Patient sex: F
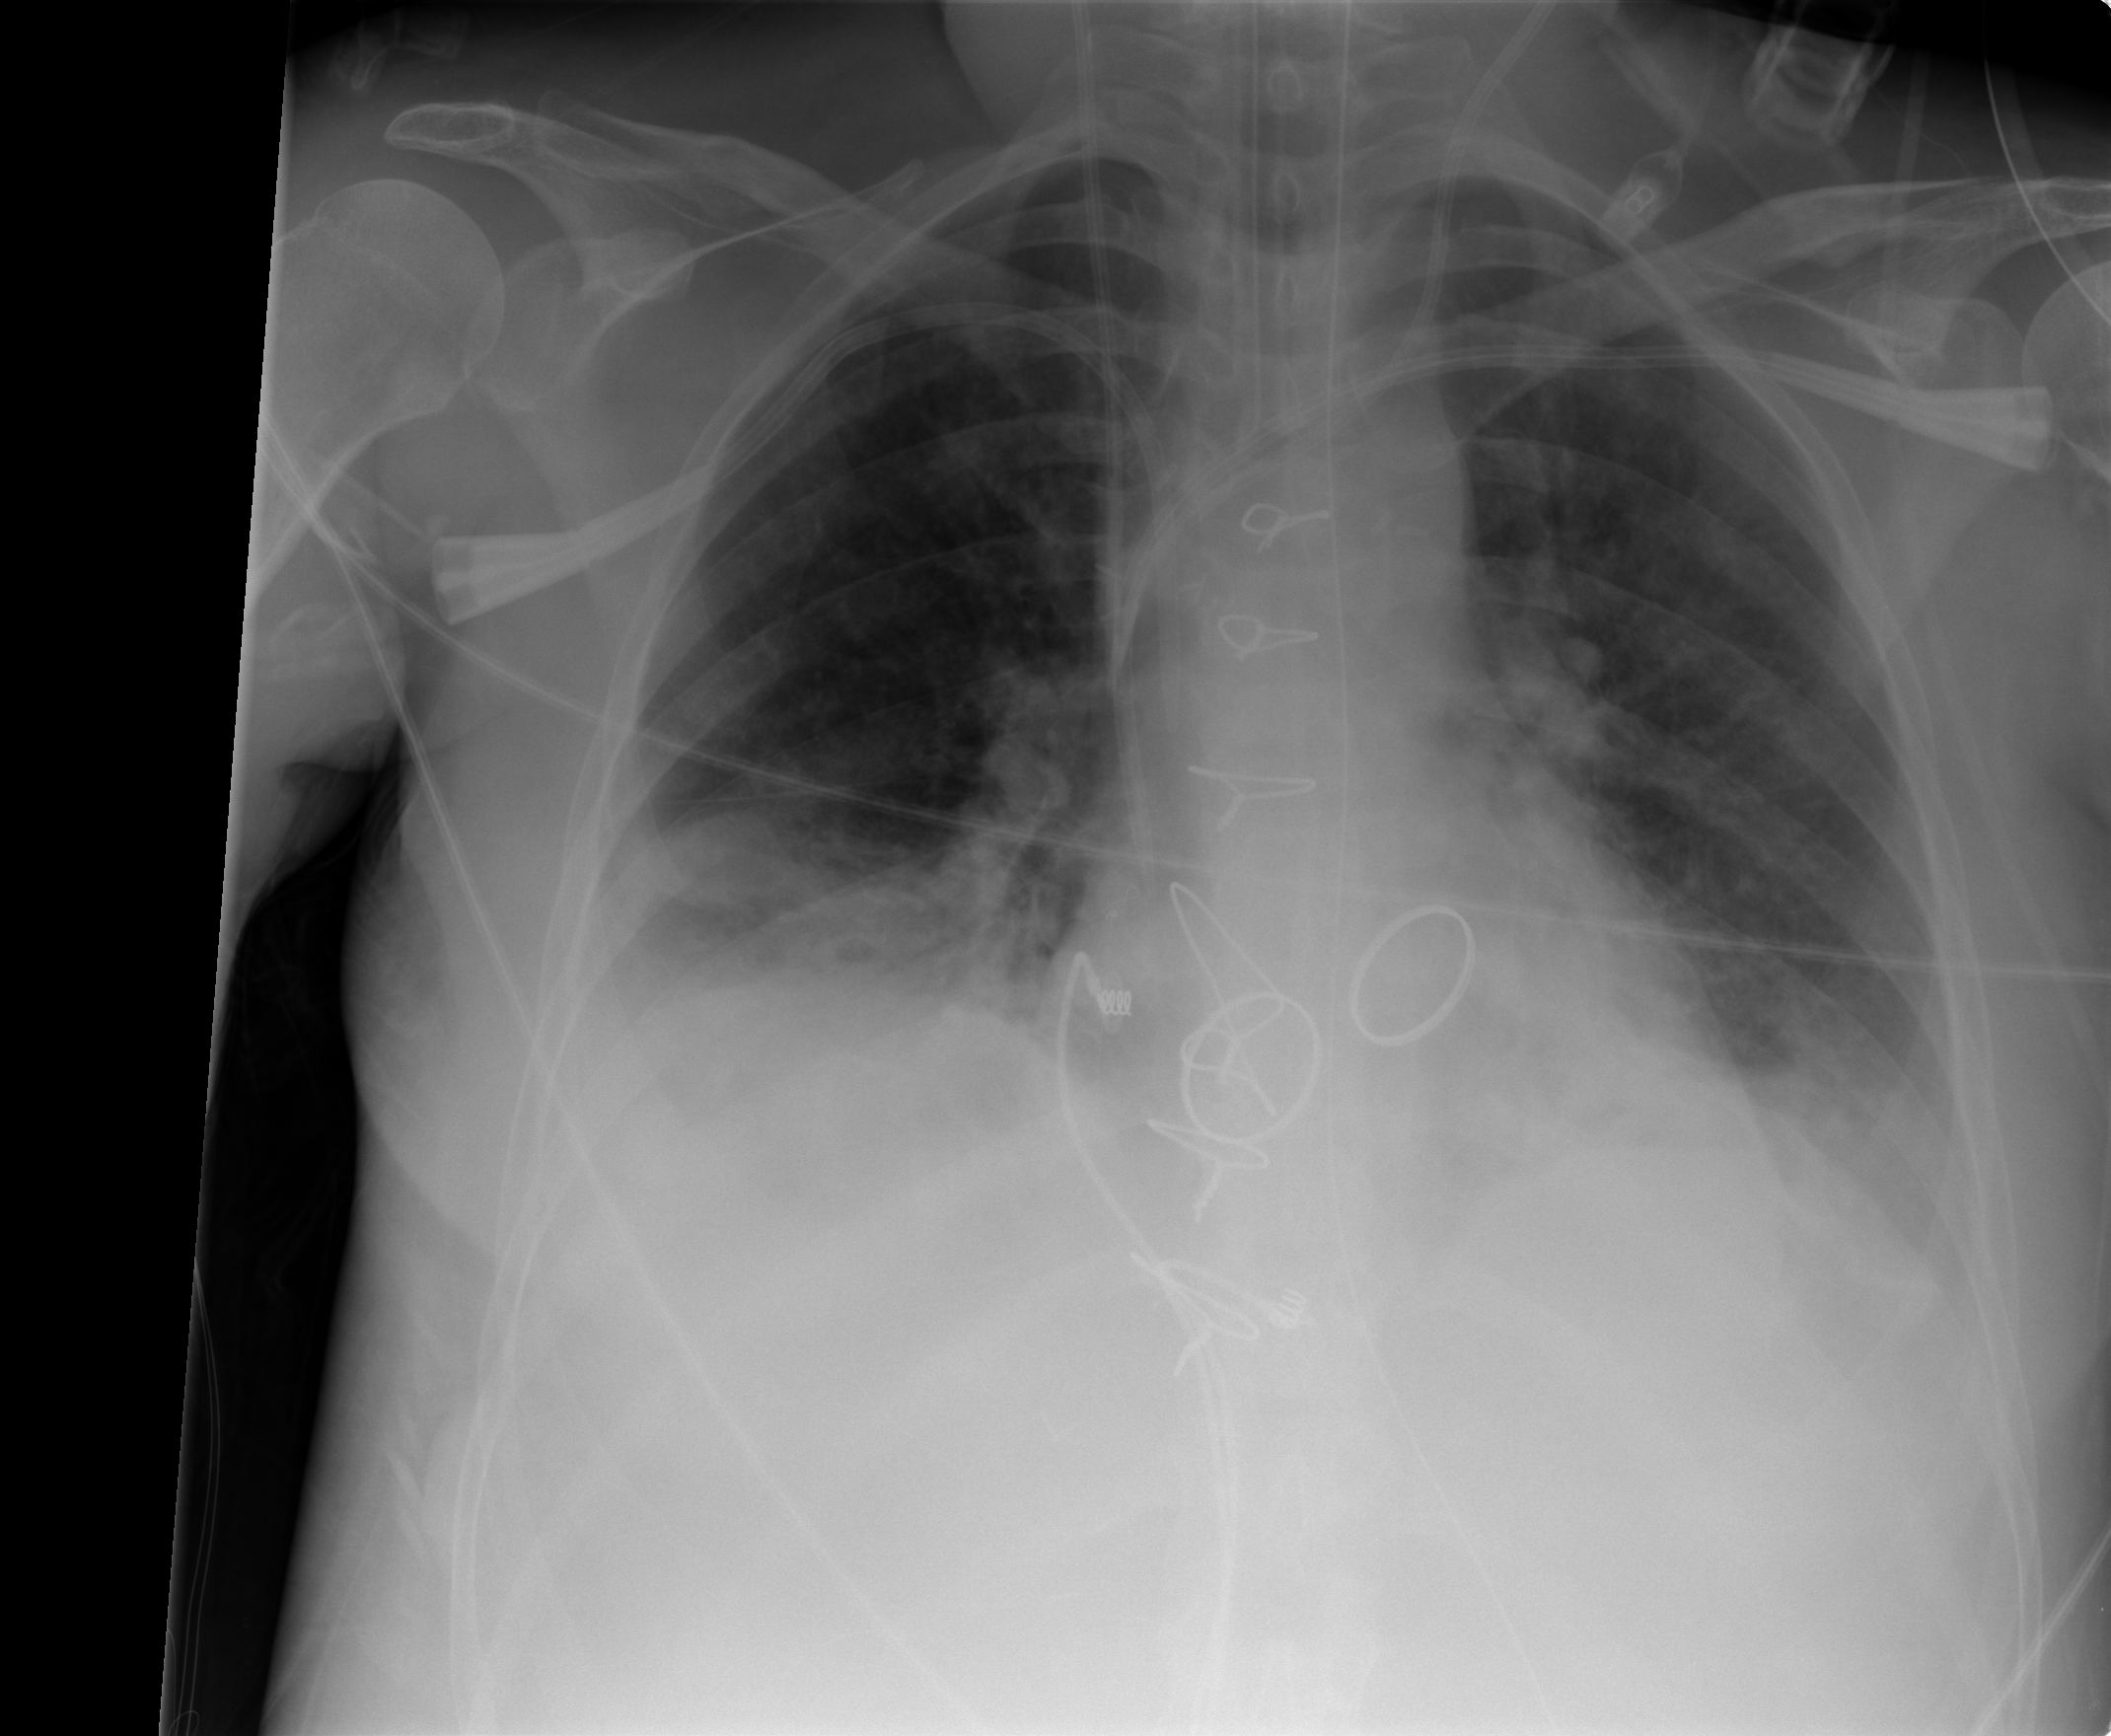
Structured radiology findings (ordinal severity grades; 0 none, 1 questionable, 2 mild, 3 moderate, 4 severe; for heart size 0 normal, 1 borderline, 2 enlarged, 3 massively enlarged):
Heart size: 0
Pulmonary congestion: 2
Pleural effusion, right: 0
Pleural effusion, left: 2
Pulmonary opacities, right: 0
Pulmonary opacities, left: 0
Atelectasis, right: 2
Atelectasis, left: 2